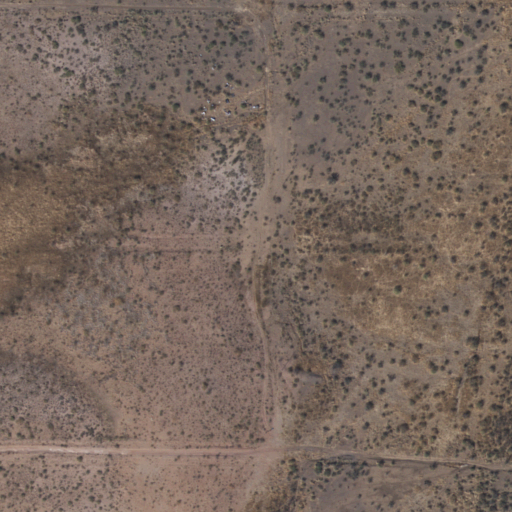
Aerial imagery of plain(s) in Arizona named Poverty Flat containing only shrub